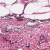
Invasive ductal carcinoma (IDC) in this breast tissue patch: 0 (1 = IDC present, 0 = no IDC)